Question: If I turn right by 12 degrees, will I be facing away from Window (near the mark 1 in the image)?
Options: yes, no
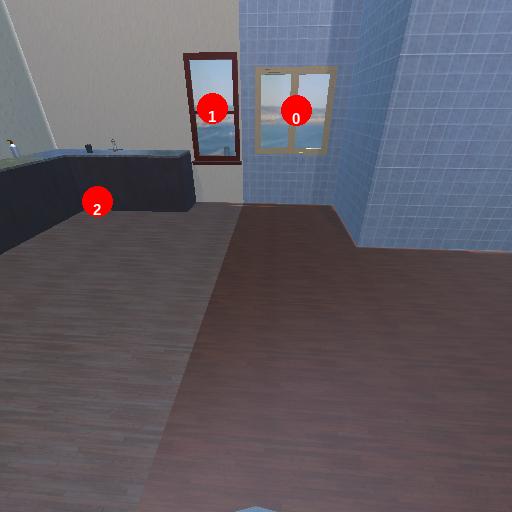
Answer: yes